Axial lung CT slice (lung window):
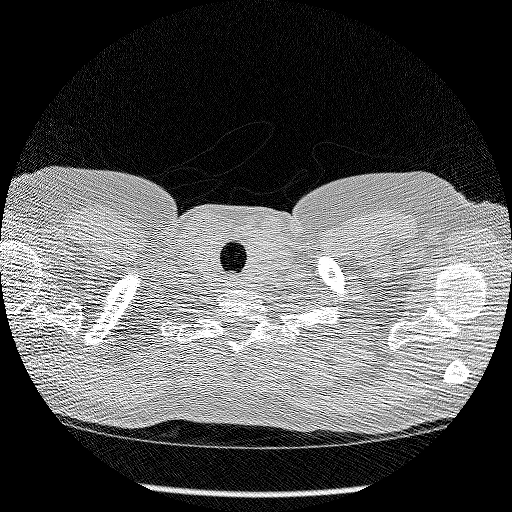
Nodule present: no